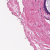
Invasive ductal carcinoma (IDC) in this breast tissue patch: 0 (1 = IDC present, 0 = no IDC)